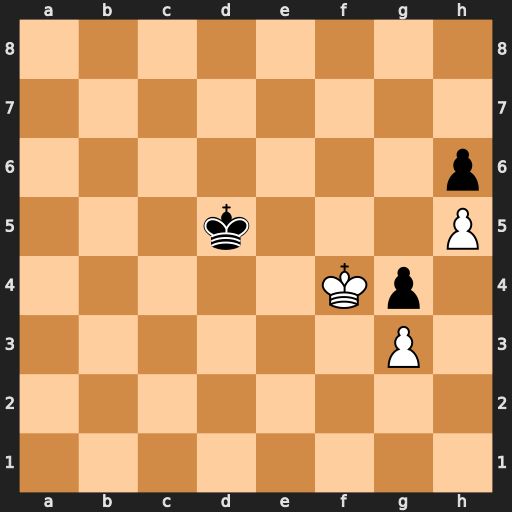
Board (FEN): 8/8/7p/3k3P/5Kp1/6P1/8/8
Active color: w
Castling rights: -
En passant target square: -
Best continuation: Kf5 Kd4 Kg6